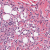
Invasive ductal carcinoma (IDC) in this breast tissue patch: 1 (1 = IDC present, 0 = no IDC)